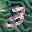
Label: 3